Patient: sex F, age 66
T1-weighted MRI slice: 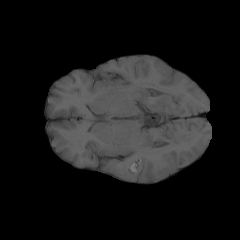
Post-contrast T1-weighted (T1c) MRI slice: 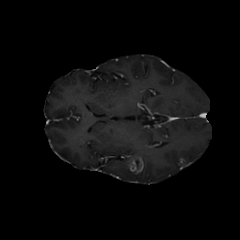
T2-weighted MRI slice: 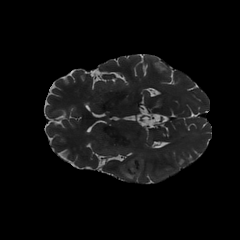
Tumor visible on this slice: yes
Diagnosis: Glioblastoma, IDH-wildtype
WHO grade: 4